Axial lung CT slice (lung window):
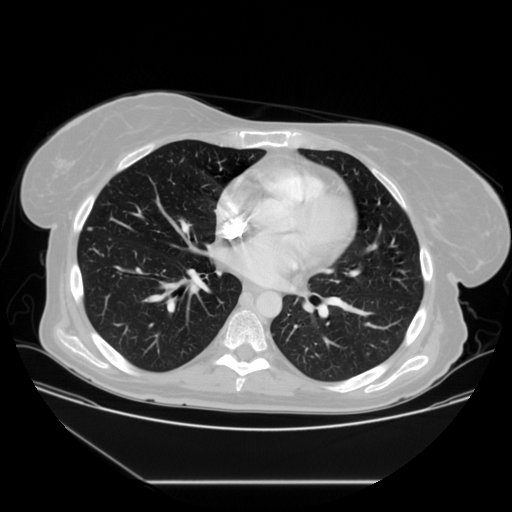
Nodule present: yes
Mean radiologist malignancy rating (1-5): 2